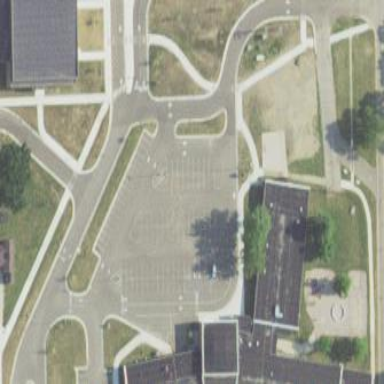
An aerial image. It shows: Parking area with surface.